Current action and preconditions to check: path_clear

Your task: For each precondition in the list above, predict whether it will hold at this action.

Consider the current scene as observed from the mobile robot's camera, and analyze the predicted future states of all dynamic agents (e.g., people, animals, vehicles, or any moving entities) within the NEXT SECOND.

IMPORTANT: Only answer "very likely" if you are absolutely certain—based on strong, clear evidence—that a dynamic agent will violate the precondition in the predicted future state. Do NOT answer "very likely" for unlikely, ambiguous, or low-probability risks.

Ask yourself for each precondition: Is there a high probability, with clear and convincing evidence, that the predicted future states of any dynamic agent will interfere with the predicted future state of the currently executing action within the NEXT SECOND, causing that precondition to fail?

Assess the risk level based on these predictions. Use "likely" or "very likely" if motions create a clear risk of interference.

Use "neutral" or "improbable" if agents are nearby but their predicted paths are clearly diverging or non-conflicting.

Failure Risk Categories: "very improbable", "improbable", "neutral", "likely", "very likely"

Answer Format: Output ONLY the probability_of_failure value from these categories: "very improbable", "improbable", "neutral", "likely", "very likely"

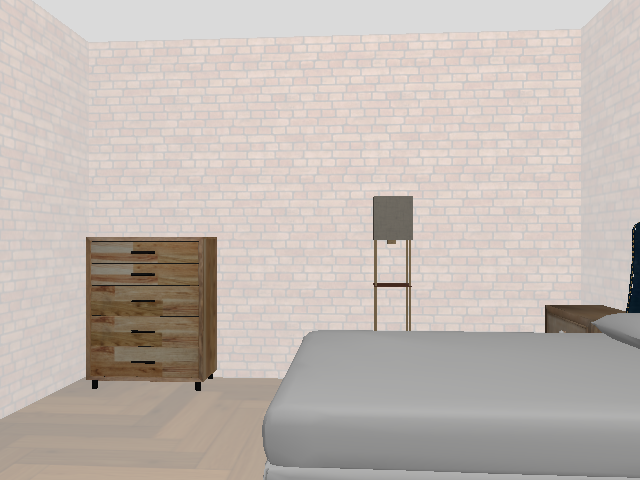

Answer: very improbable